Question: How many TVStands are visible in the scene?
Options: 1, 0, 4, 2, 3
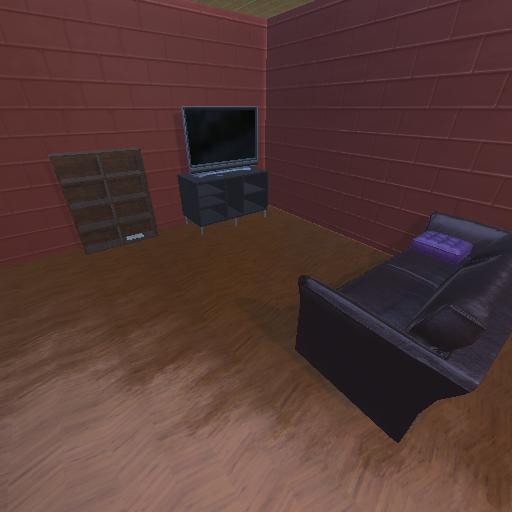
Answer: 1